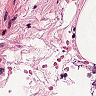
Metastatic tissue present: no